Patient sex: F
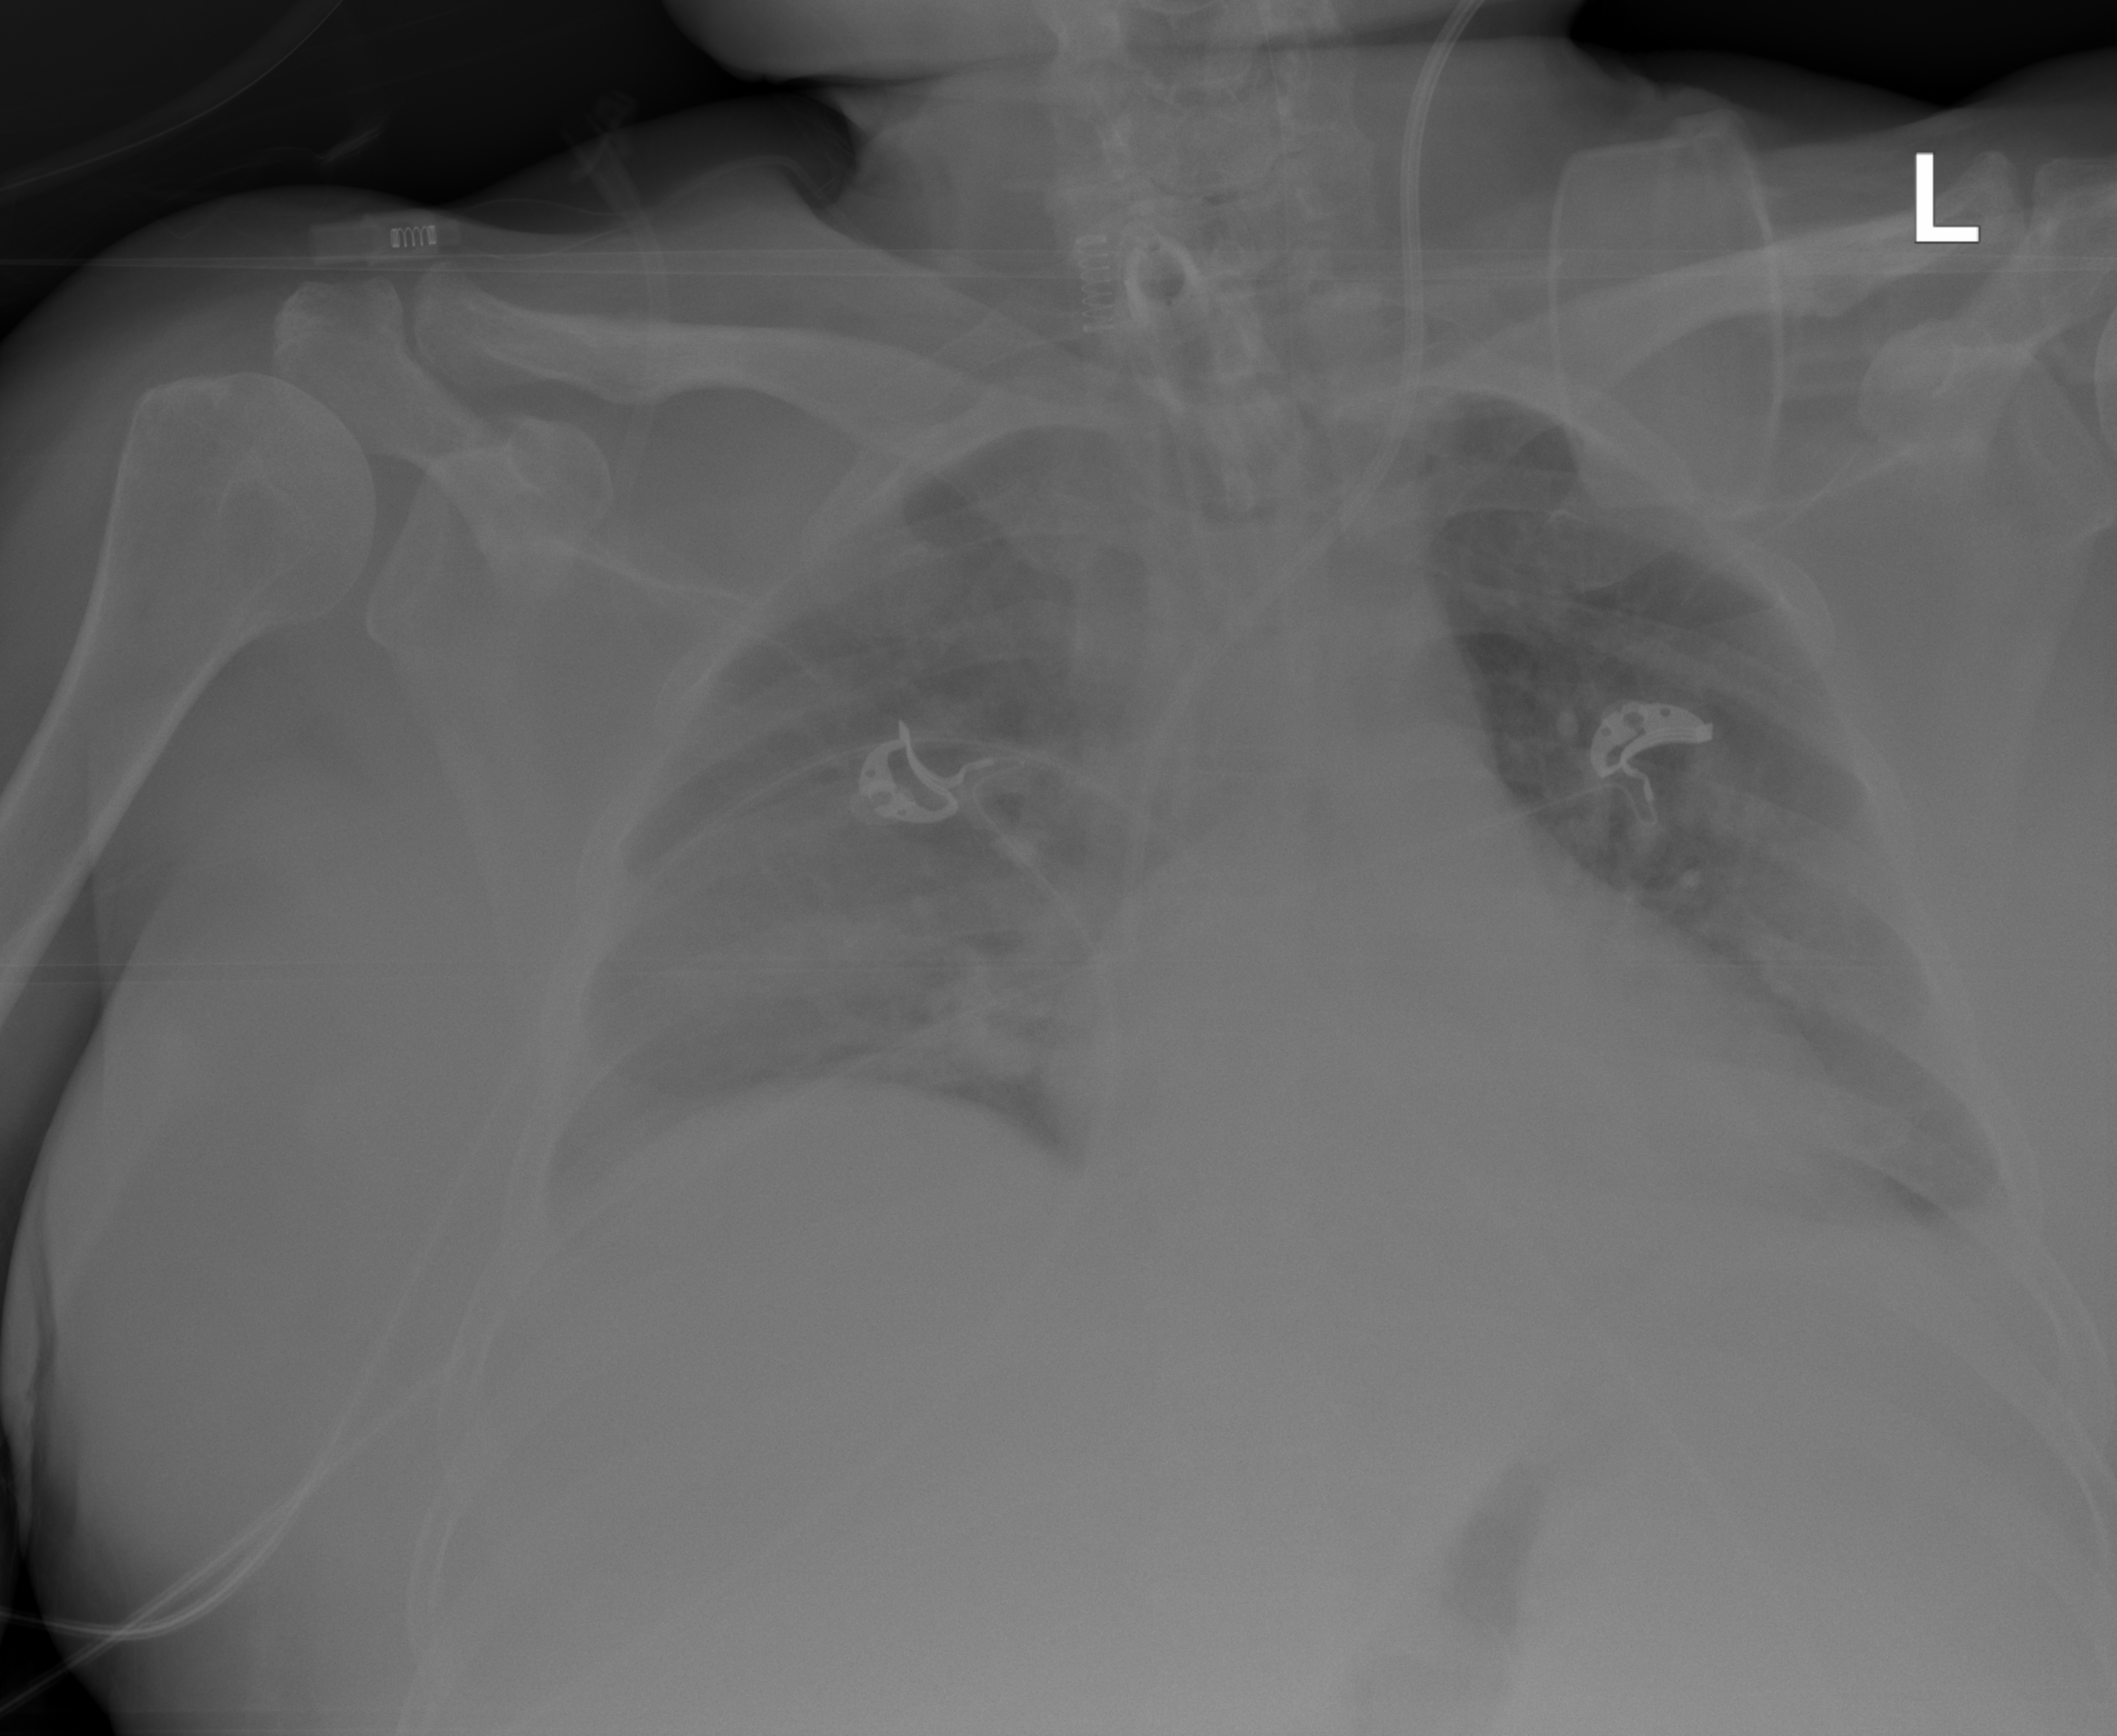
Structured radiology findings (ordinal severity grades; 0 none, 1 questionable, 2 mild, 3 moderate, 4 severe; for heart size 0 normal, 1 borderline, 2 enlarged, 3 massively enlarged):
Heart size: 1
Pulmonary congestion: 0
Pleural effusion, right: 2
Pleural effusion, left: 2
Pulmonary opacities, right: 2
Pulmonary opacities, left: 0
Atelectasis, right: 2
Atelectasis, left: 2